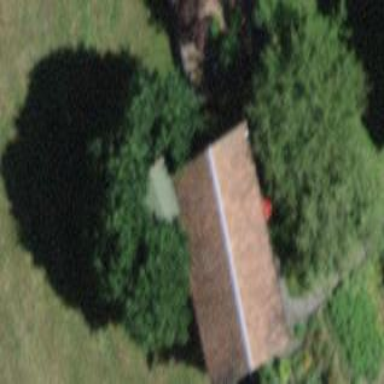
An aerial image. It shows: Rural barn.